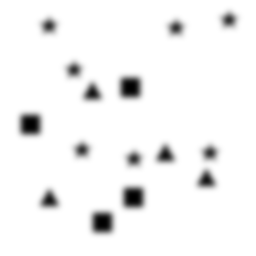
Squares: 4
Triangles: 4
Stars: 7
Total shapes: 15